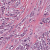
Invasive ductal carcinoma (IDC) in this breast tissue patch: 1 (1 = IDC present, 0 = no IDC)